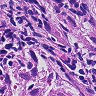
Metastatic tissue present: yes